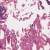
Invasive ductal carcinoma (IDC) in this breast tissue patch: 0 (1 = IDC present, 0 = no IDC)